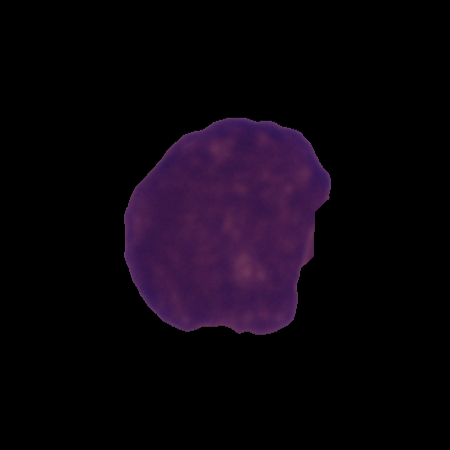
Label: cancer